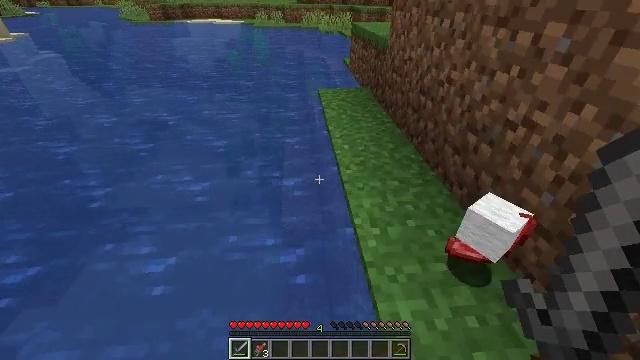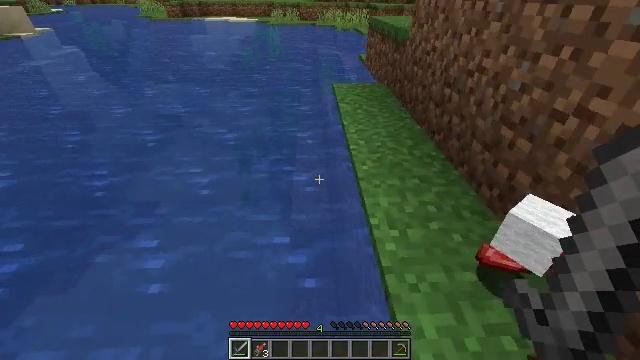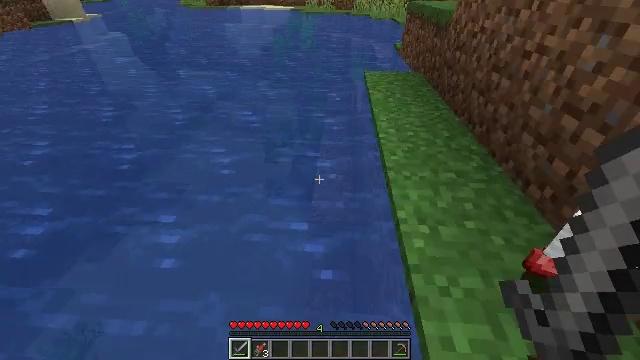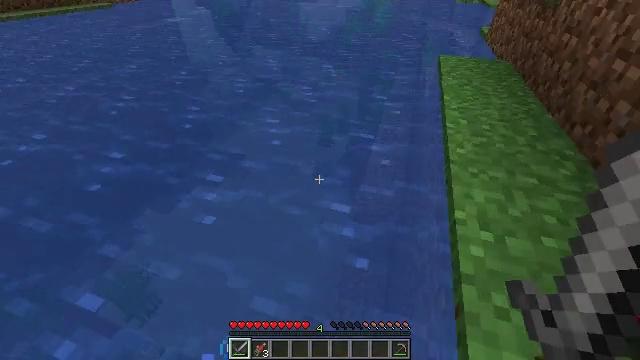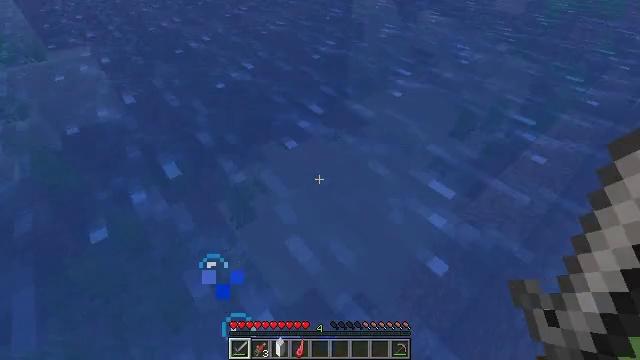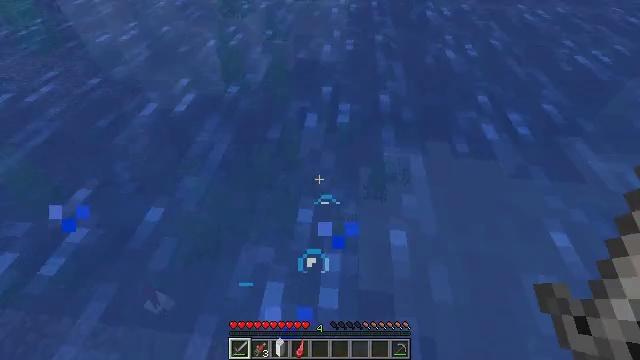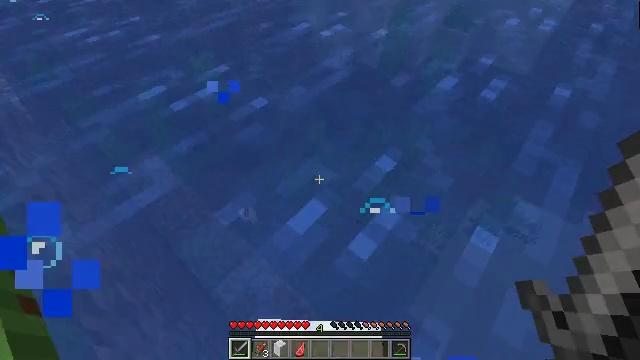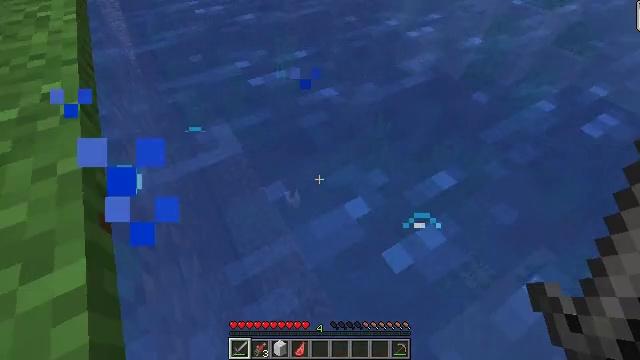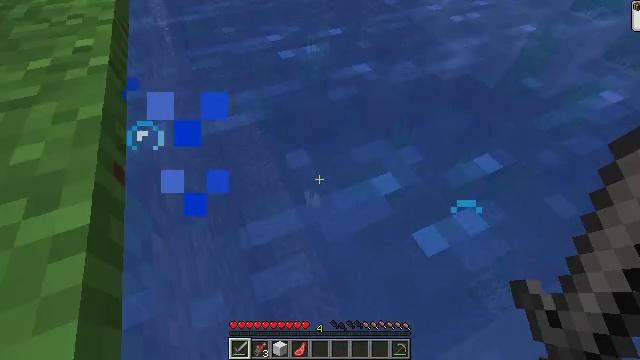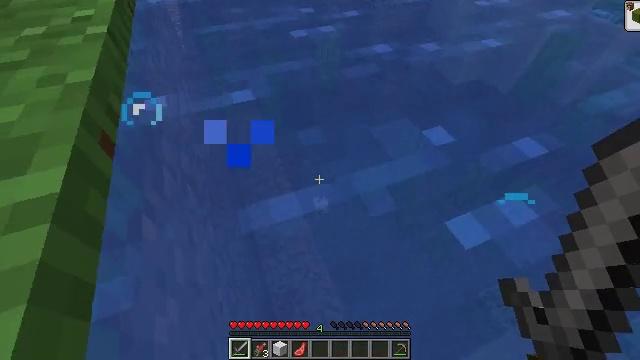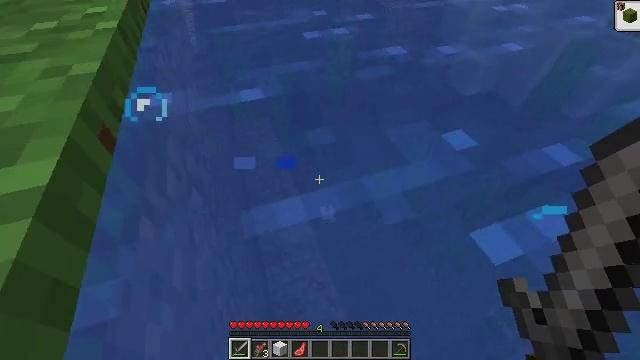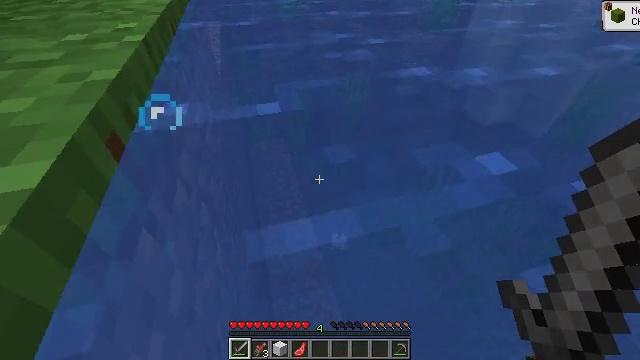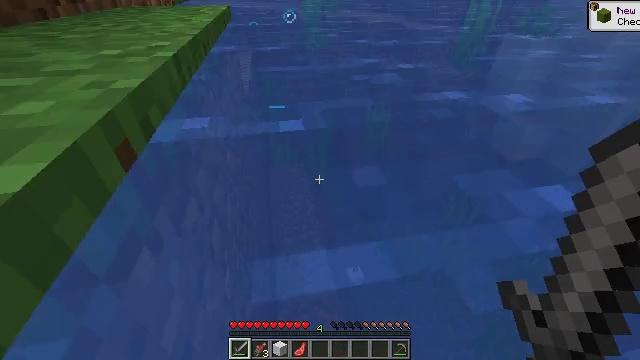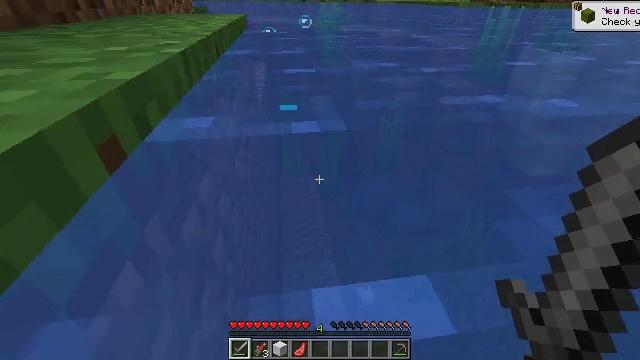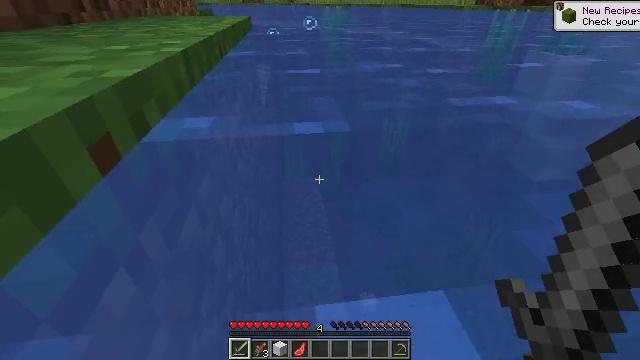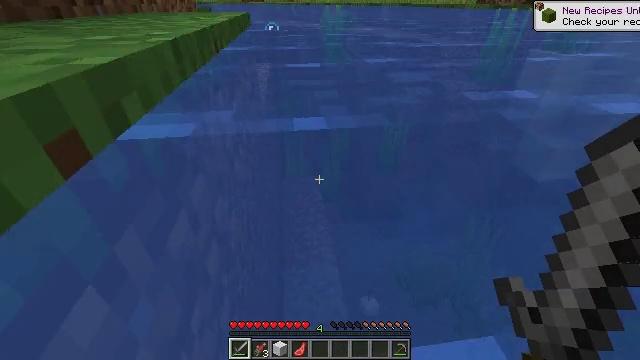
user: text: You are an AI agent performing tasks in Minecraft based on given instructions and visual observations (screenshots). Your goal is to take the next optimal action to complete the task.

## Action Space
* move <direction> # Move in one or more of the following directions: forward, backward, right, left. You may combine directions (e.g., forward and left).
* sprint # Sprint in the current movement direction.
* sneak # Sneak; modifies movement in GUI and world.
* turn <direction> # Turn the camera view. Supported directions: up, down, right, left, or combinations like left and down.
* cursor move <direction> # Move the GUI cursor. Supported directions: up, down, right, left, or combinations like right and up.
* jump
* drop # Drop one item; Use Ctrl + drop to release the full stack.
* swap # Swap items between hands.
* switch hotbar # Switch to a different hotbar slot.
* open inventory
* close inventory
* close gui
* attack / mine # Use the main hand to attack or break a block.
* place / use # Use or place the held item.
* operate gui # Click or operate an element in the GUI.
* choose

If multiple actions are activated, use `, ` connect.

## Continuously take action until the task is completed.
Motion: motion action
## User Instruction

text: Kill the salmon.
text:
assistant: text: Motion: move forward and move right, turn left
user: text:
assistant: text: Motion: move forward and move right, turn left and down
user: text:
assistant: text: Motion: move right, turn left and down
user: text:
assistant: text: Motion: move right, turn left and down
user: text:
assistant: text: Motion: move right, turn left and down
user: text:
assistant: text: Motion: move left, turn left and down
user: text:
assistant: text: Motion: move forward and move left, turn left
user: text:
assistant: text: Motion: move forward and move left, turn left
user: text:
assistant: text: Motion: move forward and move left, turn left
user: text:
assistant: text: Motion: move forward and move left, turn left and up
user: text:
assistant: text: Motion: move forward and move left, turn left and up
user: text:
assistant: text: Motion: move forward and move left, turn left and up
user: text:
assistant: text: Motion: move forward and move left, turn left and up
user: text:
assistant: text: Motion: move forward
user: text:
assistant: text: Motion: move forward
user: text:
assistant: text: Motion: move forward
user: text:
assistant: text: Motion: move forward
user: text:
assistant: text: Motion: move forward
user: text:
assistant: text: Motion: move forward, sprint
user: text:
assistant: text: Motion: move forward, sprint
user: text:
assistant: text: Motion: move forward, sprint
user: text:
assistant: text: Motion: move forward, sprint
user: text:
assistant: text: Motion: move forward, sprint, turn left and up
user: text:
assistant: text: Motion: move forward, turn left and up
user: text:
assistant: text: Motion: move forward, turn left and up
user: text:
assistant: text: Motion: move forward, turn up
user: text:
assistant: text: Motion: move forward
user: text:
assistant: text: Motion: move forward
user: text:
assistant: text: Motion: move forward, turn right and down
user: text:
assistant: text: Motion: move forward, turn right and down